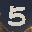
Label: 5